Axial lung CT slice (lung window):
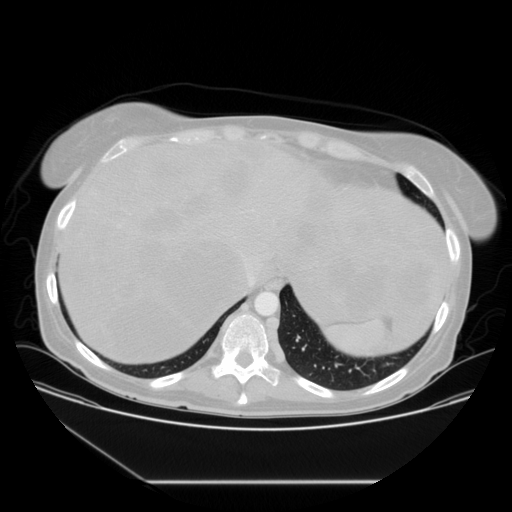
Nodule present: no